Field crop: maize
Growth stage: 2
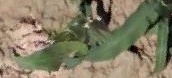
Species: maize